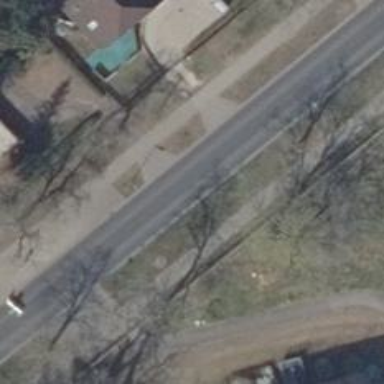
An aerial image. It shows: Driveway leading to service road.